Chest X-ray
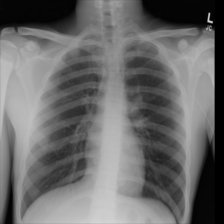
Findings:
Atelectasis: negative
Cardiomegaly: negative
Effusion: negative
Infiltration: negative
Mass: negative
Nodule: negative
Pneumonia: negative
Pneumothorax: negative
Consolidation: negative
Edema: negative
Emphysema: negative
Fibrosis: negative
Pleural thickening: negative
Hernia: negative